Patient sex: F
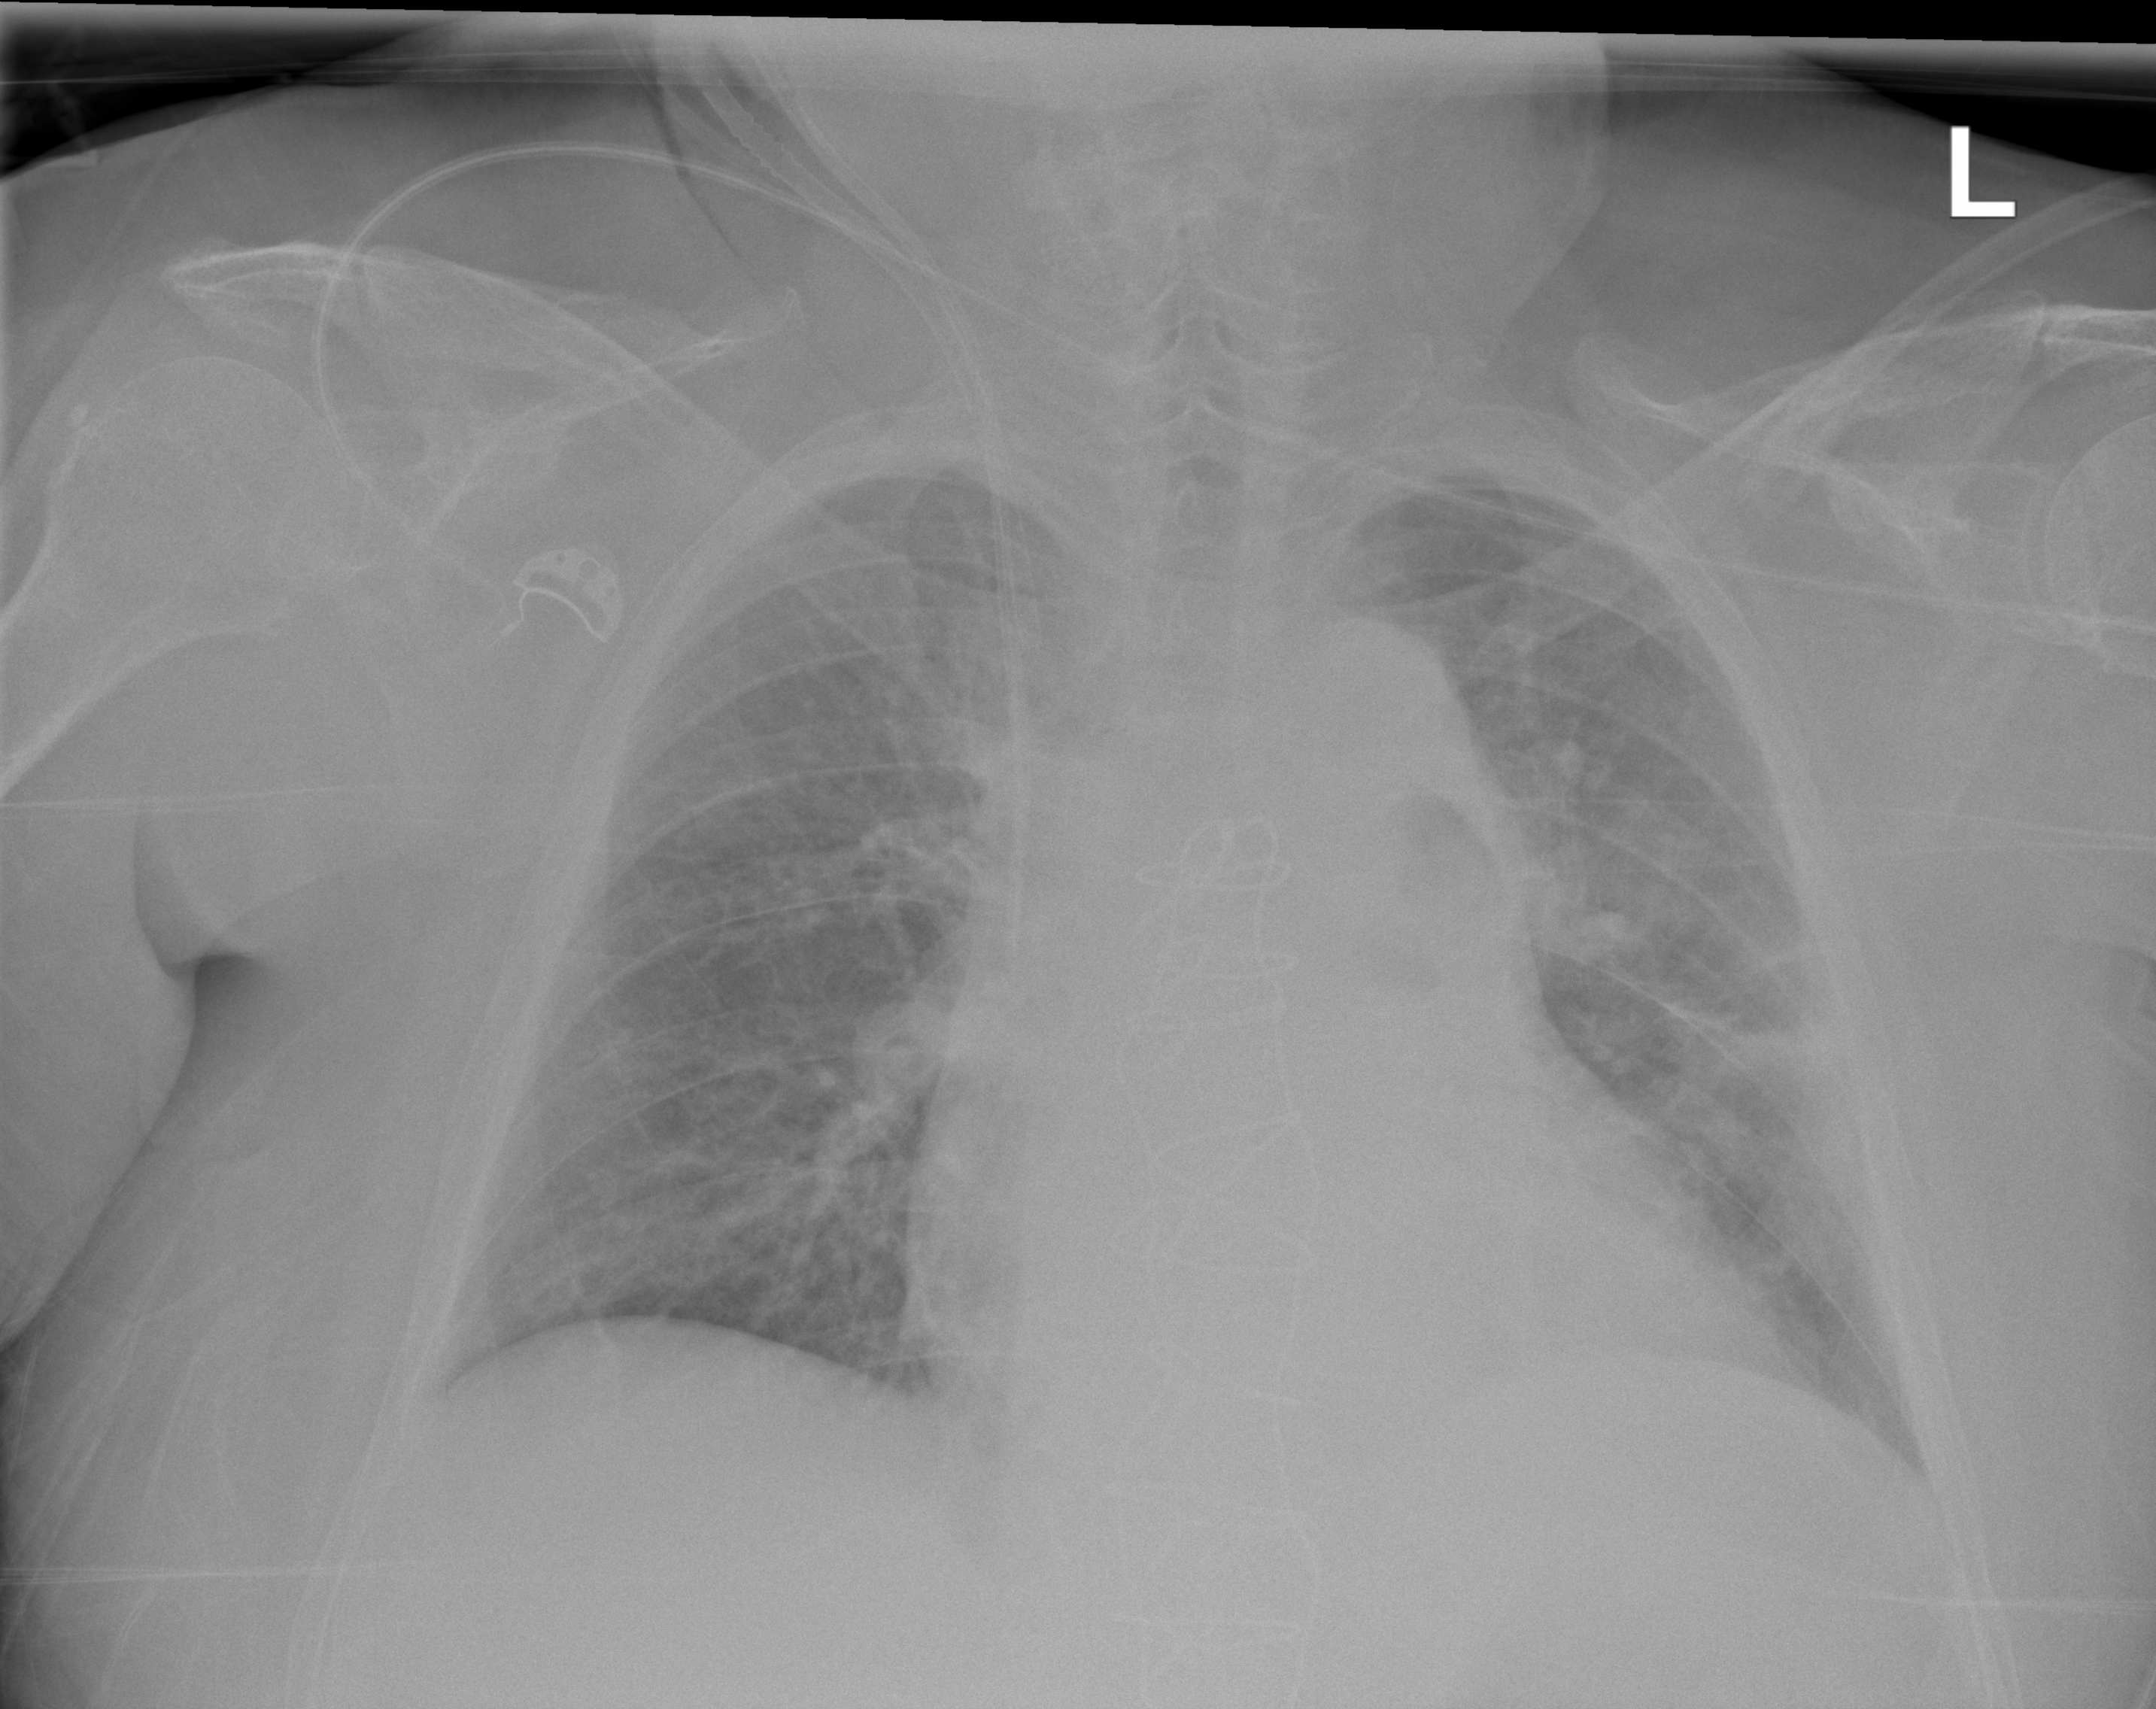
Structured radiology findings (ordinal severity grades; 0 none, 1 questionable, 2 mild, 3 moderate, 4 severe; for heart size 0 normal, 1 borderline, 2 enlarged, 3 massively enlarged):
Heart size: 2
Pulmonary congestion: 2
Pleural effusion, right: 0
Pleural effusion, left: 0
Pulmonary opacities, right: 0
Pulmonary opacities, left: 1
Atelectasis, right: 2
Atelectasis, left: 2